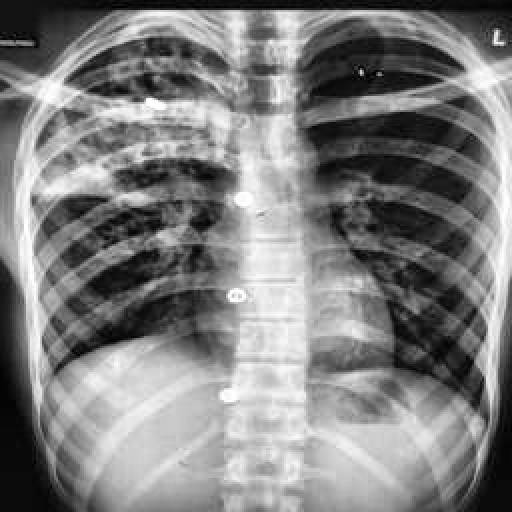
Finding: TUBERCULOSIS